Question: Can someone explain to me what the black down arrows mean when trying to find leak suspects in the Eclipse Memory Analyzer? Do they represent incoming references? For example, is the DateAxis object holding a reference to an array of Objects, which is holding a reference to many XYPlot objects?

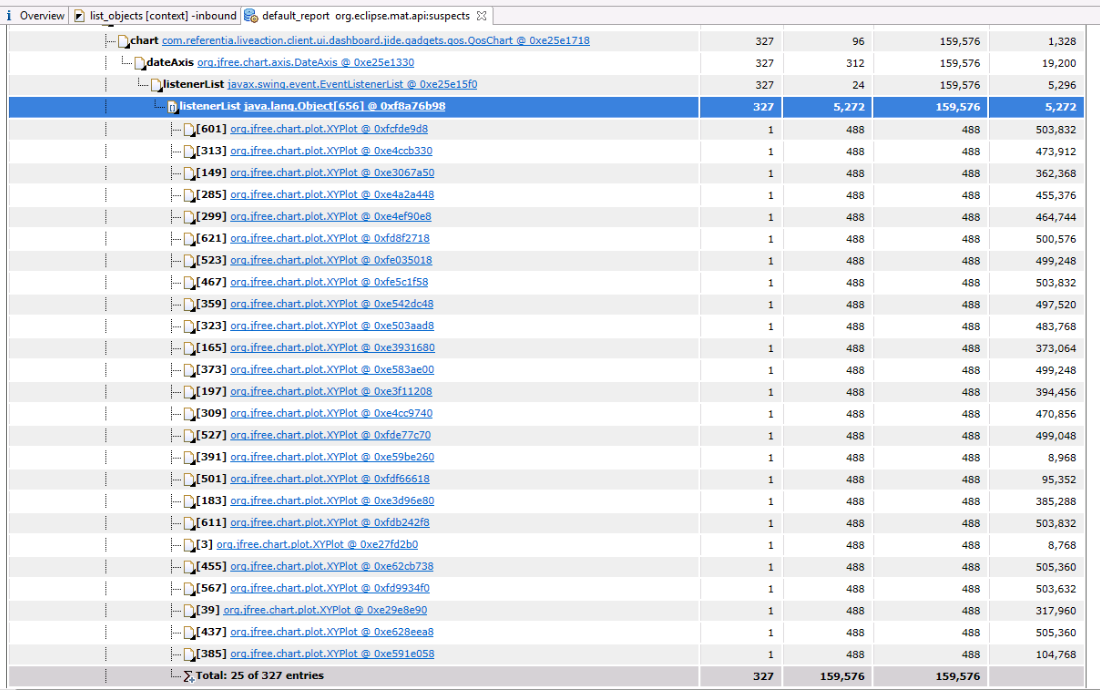
Answer: Yes your assumption is correct.
The arrow might either indicate a direct or indirect reference.
I'm not sure what your screenshot shows, but in same cases it will indicates that one object "retains" the other one.